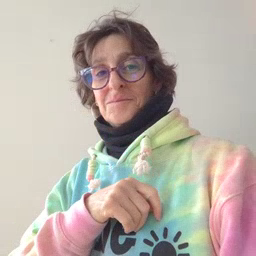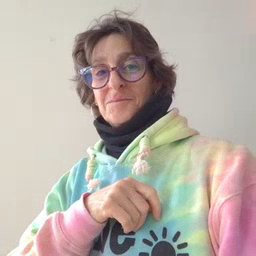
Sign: doll